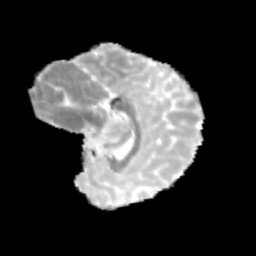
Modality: MD
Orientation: sagittal
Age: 12
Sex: female
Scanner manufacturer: siemens
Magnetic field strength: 3 T
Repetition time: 3.8 s
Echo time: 0.07 s